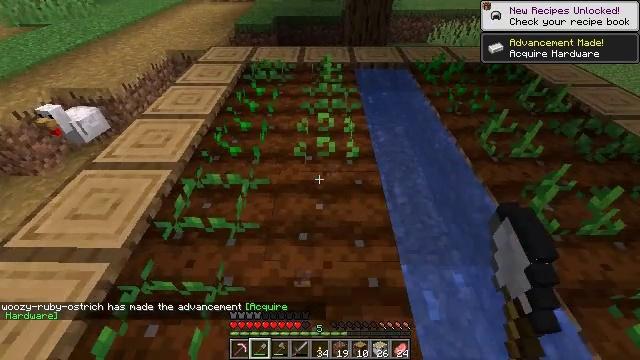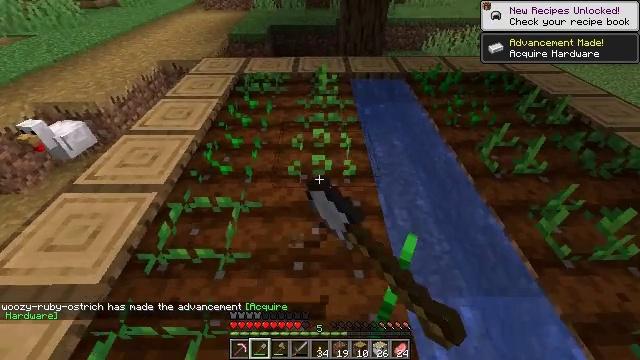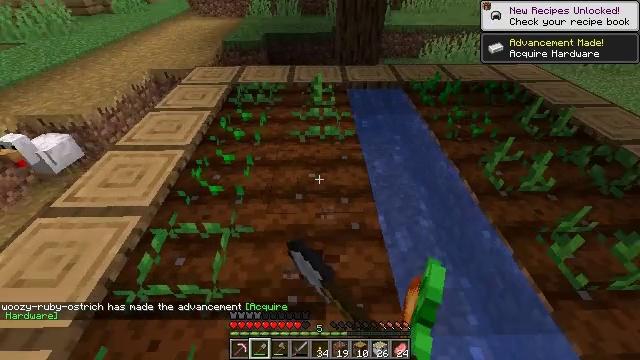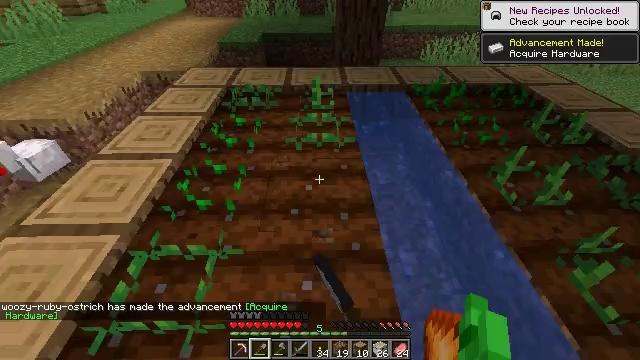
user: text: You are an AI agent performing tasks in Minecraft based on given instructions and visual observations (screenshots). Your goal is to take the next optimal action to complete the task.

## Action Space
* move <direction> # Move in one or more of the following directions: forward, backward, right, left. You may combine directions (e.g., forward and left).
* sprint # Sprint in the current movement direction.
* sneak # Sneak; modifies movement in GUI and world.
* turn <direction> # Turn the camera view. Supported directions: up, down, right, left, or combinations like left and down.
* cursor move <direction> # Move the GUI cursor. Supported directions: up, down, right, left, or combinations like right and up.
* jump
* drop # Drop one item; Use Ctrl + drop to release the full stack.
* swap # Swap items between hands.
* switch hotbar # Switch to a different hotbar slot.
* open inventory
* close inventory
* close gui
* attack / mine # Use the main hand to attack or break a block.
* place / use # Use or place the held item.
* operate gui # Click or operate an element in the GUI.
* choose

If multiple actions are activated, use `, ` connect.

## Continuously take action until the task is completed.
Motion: motion action
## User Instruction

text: Collect carrots by breaking the crop.
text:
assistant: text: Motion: move forward, turn right and up, attack / mine
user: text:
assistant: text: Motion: move forward, attack / mine
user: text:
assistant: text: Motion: move forward, attack / mine
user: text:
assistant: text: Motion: attack / mine